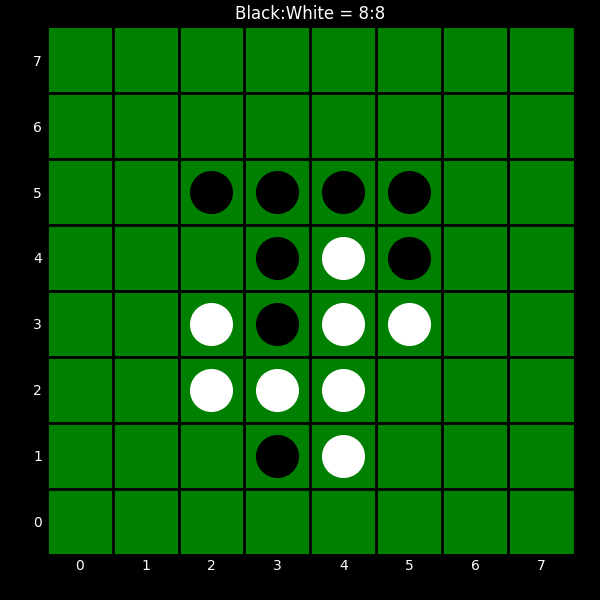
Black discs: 8
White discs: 8